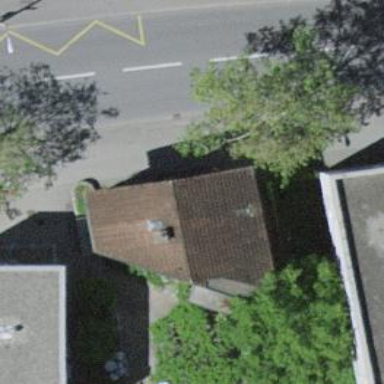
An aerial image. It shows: Building with gabled roof oriented across.